A spectrogram of one vibration snapshot from a rotating bearing is shown (time on one axis, frequency on the other). Diagnose the bearing from this image, choosing from: normal, inner_race, outer_race, ball.
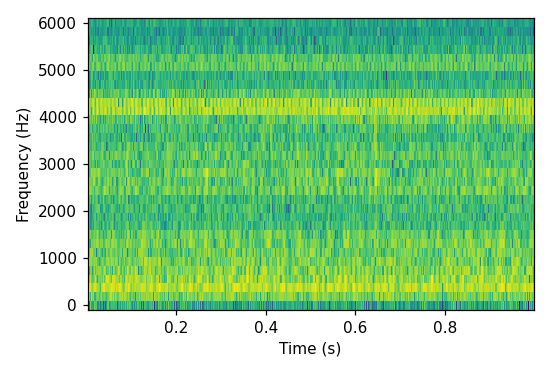
Answer: normal